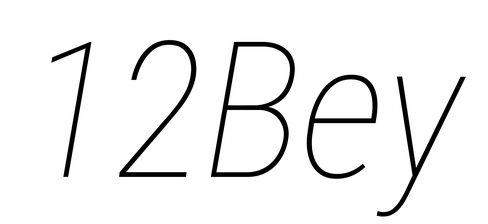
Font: Roboto-Italic_Condensed_Thin_Italic